Question: After creating a navigation bar, I discovered a transparent box around it, which has some transparent features. Though it's not strikingly noticeable, I would still like to remove it. I've attached an image and the CSS code. I think the '.menu' tag is creating the transparent box, but I don't know how to remove it.

'''
/* Navigation */
.clearfix {
width: 595px;
}
.clearfix:after {
display: block;
clear: both;
}
.menu-wrap {
width: 80px;
box-shadow: 0px 1px 3px rgba(0,0,0,0.2);
position: absolute;
top: 5.5%;
left: 55%;
}
.menu {
width: 100%;
margin: 0px;
right: 10px;
}
.menu li {
margin: 0px;
list-style: none;
font-family: "Source Sans Pro", Helvetica, Arial, sans-serif;
}
.menu a {
transition: all linear 0.15s;
color: #ffffff;
}
.menu li:hover > a, .menu .current-item > a {
text-decoration: none;
color: #000000;
}
.menu .arrow {
font-size: 11px;
line-height: 0%;
}
/* Top Level */
.menu > ul > li {
float: left;
display: inline-block;
position: relative;
font-size: 1em;
}
.menu > ul > li > a {
padding: 10px 30px;
display: inline-block;
text-decoration: none;
}
.menu > ul > li:hover > a, .menu > ul > .current-item > a {
background: #ffffff;
}
/* Bottom Level */
.sub-menu {
width: 140%;
padding: 5px 0px;
position: absolute;
top: 100%;
left: 0px;
z-index: -1;
opacity: 0;
transition: opacity linear 0.15s;
box-shadow: 0px 2px 3px rgba(0,0,0,0.2);
background: #ffffff;
}
.menu li:hover .sub-menu {
z-index: 1;
opacity: 1;
}
.sub-menu li {
display: block;
font-size: 1em;
}
.sub-menu li a {
padding: 10px 30px;
display: block;
color: #000000;
}
.sub-menu li a:hover, .sub-menu .current-item a {
background: #e0e0e0;
}
'''
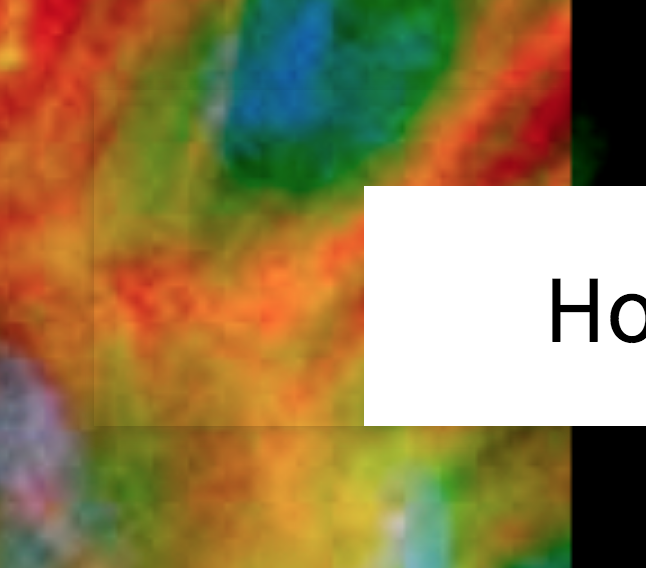
Answer: I played around with it a little and figured it out, but anyone else can feel free to comment if my answer isn't satisfactory.
The problem was actually caused by the '.menu-wrap' tag, and all I had to do to remove it was remove the 'box-shadow: 0px 1px 3px rgba(0,0,0,0.2);' attribute I added to the code. It seems this transparent box had problems with the 'box-shadow' property.